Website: apple
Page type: account-selection
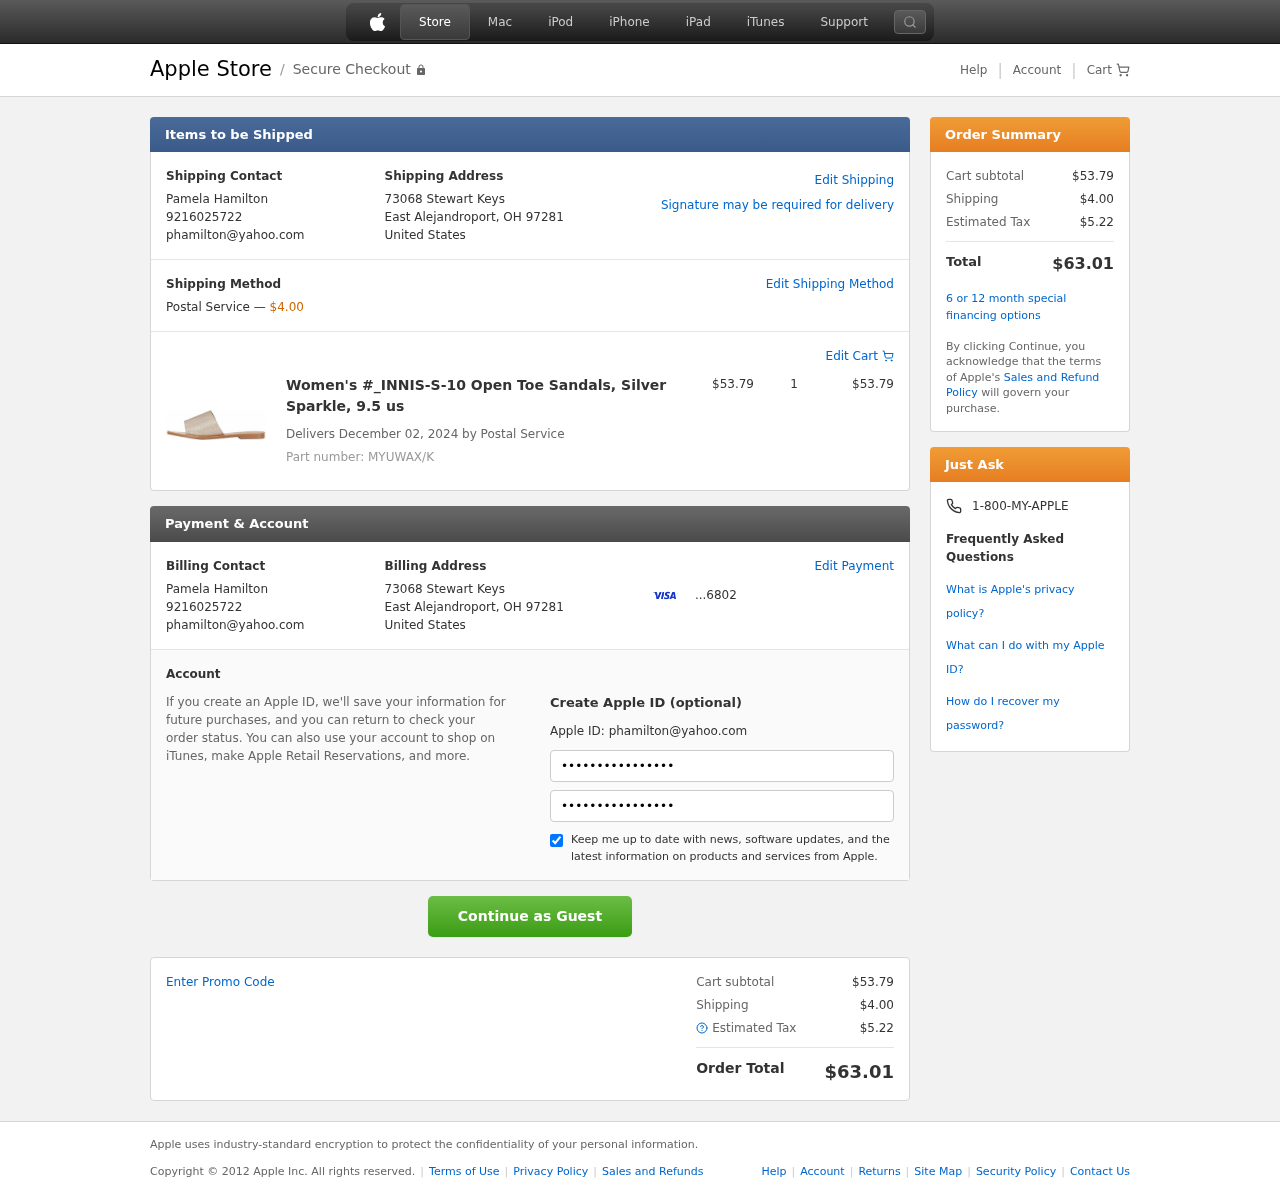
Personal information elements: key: PII_CARD_LAST4
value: ...6802
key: PII_CITY_STATE_ZIP
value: East Alejandroport, OH 97281
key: PII_COUNTRY
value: United States
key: PII_EMAIL
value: phamilton@yahoo.com
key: PII_FULLNAME
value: Pamela Hamilton
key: PII_PHONE
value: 9216025722
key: PII_STREET
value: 73068 Stewart Keys
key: PII_FIRSTNAME
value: Pamela
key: PII_LASTNAME
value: Hamilton
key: PII_FULLNAME2
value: Pamela Hamilton
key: PII_FULLNAME3
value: Pamela Hamilton
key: PII_FIRSTNAME2
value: Pamela
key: PII_FIRSTNAME3
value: Pamela
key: PII_LASTNAME2
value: Hamilton
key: PII_LASTNAME3
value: Hamilton
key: PII_FIRSTNAME_DERIVED
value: Pamela
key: PII_LASTNAME_DERIVED
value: Hamilton
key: PII_FULLNAME_DERIVED
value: Pamela Hamilton
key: PII_NAME_FULL_DERIVED
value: Pamela Hamilton
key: PII_PHONE_LINE
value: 5722
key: PII_PHONE_SUFFIX
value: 5722
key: PII_PHONE2
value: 9216025722
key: PII_PHONE3
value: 9216025722
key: PII_PHONE_NUMERIC
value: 9216025722
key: PII_PHONE_LINE_NUMERIC
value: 5722
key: PII_PHONE_SUFFIX_NUMERIC
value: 5722
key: PII_PHONE2_NUMERIC
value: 9216025722
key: PII_PHONE3_NUMERIC
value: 9216025722
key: PII_PHONE_DIGITS
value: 9216025722
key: PII_PHONE_LAST4
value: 5722
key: PII_EMAIL2
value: phamilton@yahoo.com
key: PII_EMAIL3
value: phamilton@yahoo.com
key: PII_CITY
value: East Alejandroport
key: PII_STATE_ABBR
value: OH
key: PII_POSTCODE
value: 97281
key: PII_POSTCODE_FULL
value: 97281
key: PII_CITY_STATE
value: East Alejandroport, OH
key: PII_STATE_ABBR2
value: OH
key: PII_POSTCODE_NUMERIC
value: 97281
Product elements: key: PRODUCT1_NAME
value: Women's #_INNIS-S-10 Open Toe Sandals, Silver Sparkle, 9.5 us
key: PRODUCT1_PRICE
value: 53.79
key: PRODUCT1_QUANTITY
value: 1
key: PRODUCT_PART_NUMBER
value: Part number: MYUWAX/K
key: PRODUCT_TOTAL
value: $53.79
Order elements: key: ORDER_SHIPPING_COST
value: $4.00
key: ORDER_DELIVERY_DATE
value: Delivers December 02, 2024 by Postal Service
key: ORDER_SUBTOTAL
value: $53.79
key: ORDER_TAX
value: $5.22
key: ORDER_TOTAL
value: $63.01